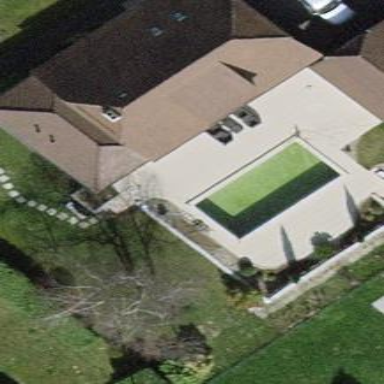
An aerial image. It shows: Swimming pool located in leisure land.